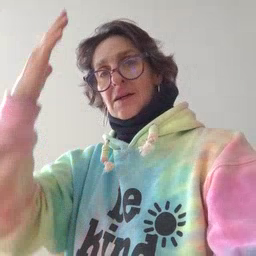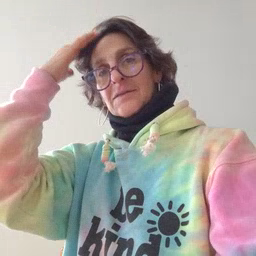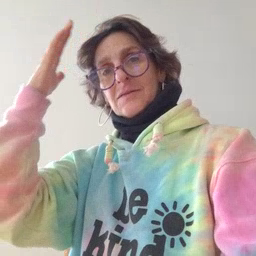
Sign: hat